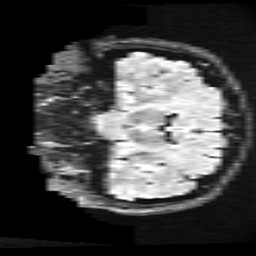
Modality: FLAIR
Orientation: coronal
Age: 27
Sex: female
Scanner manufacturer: ge
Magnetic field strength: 3 T
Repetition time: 11 s
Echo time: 0.1497 s